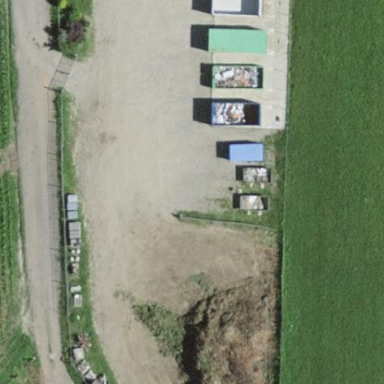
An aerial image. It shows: Recycling center that accepts green waste and scrap metal.